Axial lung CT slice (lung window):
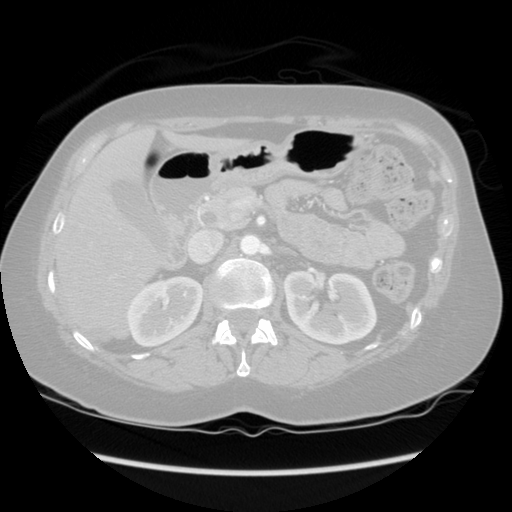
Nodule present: no